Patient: sex M, age 52
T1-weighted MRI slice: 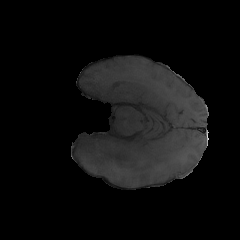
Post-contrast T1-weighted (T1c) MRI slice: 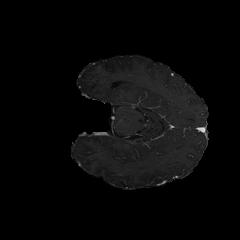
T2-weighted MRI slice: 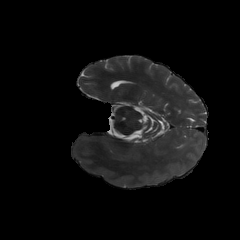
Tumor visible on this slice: no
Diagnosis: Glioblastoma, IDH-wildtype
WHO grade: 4